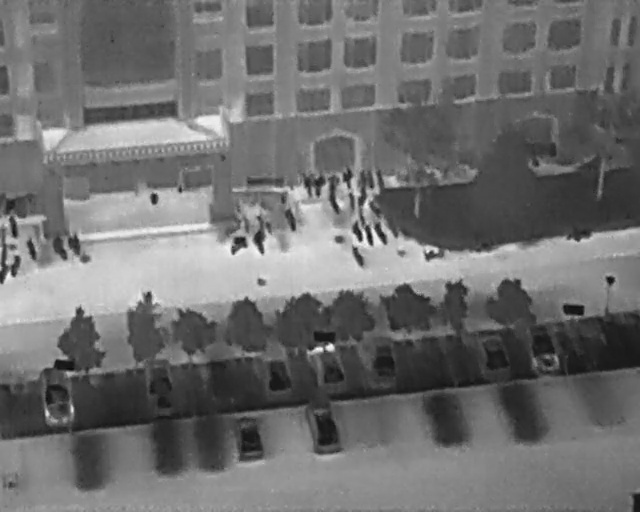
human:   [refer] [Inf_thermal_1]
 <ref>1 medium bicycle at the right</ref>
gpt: <box>[[89, 43, 91, 48, 177]]</box>

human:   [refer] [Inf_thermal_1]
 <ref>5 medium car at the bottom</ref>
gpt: <box>[[39, 70, 47, 75, 172], [47, 68, 55, 74, 166], [56, 68, 62, 72, 176], [46, 80, 55, 86, 171], [34, 82, 42, 88, 171]]</box>

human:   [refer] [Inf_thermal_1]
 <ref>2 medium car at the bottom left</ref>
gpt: <box>[[3, 73, 13, 80, 175], [19, 72, 29, 77, 174]]</box>

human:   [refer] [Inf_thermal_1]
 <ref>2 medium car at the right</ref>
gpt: <box>[[73, 66, 80, 71, 163], [80, 65, 88, 70, 166]]</box>

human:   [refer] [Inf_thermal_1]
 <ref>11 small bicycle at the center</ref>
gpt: <box>[[55, 44, 59, 46, 163], [53, 44, 57, 46, 163], [54, 41, 58, 43, 163], [56, 40, 60, 41, 148], [57, 34, 61, 36, 169], [55, 37, 57, 39, 2], [56, 34, 59, 35, 171], [55, 34, 58, 35, 2], [53, 38, 56, 40, 168], [50, 34, 53, 36, 2], [50, 38, 54, 41, 152]]</box>

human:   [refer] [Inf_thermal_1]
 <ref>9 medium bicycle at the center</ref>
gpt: <box>[[66, 46, 69, 52, 169], [53, 48, 57, 51, 157], [57, 44, 61, 46, 156], [52, 33, 56, 36, 172], [47, 35, 51, 37, 2], [46, 34, 50, 37, 178], [43, 41, 47, 44, 160], [38, 46, 42, 48, 165], [35, 45, 38, 49, 159]]</box>

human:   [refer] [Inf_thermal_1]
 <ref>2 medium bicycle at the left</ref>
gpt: <box>[[9, 46, 13, 49, 152], [7, 47, 11, 49, 152]]</box>

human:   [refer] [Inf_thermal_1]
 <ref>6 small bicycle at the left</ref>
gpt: <box>[[2, 47, 6, 49, 162], [0, 43, 3, 45, 172], [0, 50, 4, 52, 8], [0, 45, 1, 46, 2], [0, 49, 2, 51, 2], [-1, 52, 2, 54, 2]]</box>